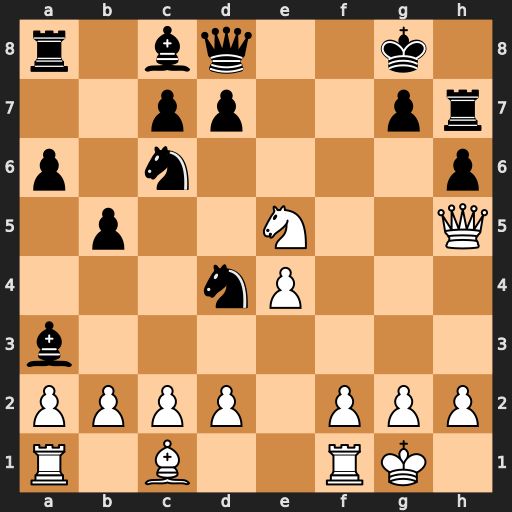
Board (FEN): r1bq2k1/2pp2pr/p1n4p/1p2N2Q/3nP3/b7/PPPP1PPP/R1B2RK1
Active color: w
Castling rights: -
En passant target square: -
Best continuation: Qf7+ Kh8 Ng6#